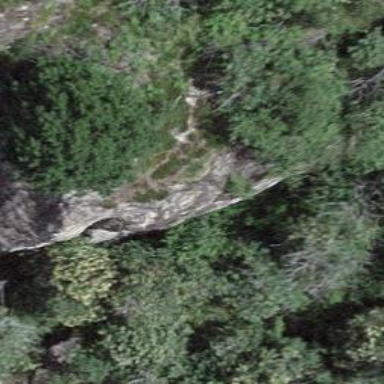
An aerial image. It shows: Cliff in nature.